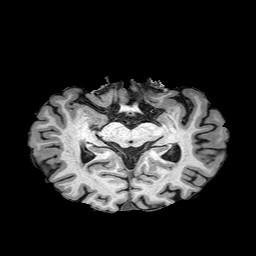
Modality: T1w
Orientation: coronal
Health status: healthy